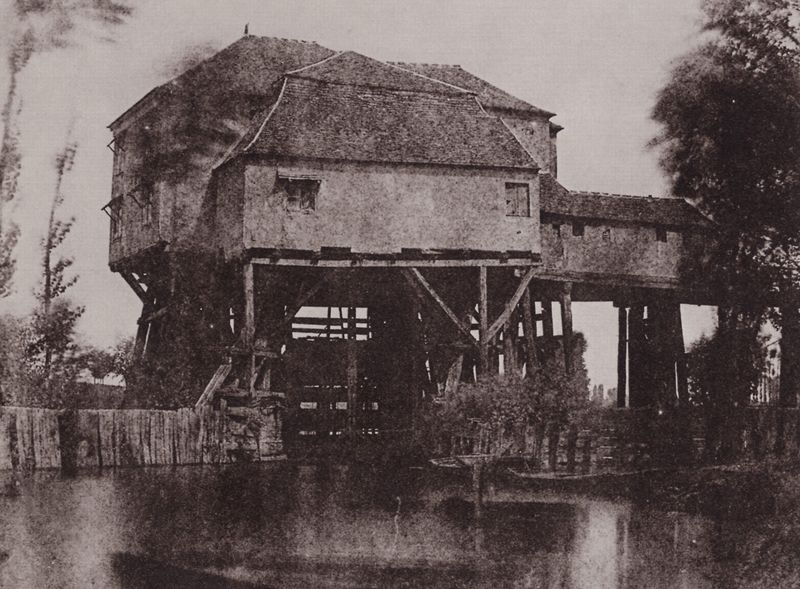
Titel: Mühle in Saint-Quen
Künstler: Hippolyte Bayard
Schlagwörter: baum, blätter, dunkel, feuer, himmel, laub, meer, schatten, wasser, weiß, bäume, fluss, grob, landschaft, see, teich, ufer, braun, fenster, grau, hell, holz, licht, pfeiler, schwarz, dach, gebäude, haus, zaun, alt, architektur, bild, spiegel, ast, bach, mühle, pfähle, schilf, spiegelung, brücke, busch, büsche, hütte, rauch, sträucher, insel, verbindung, blatt, pflanzen, dachziegel, garten, dächer, ziegel, latten, lattenzaun, zäune, sepia, werft, wehr, planken, steg, architecture, columns, stair, white, window, black, dark, gray, grey, old, wall, windows, picture, reflection, balken, bohlen, brown, wooden, bretter, unscharf, pfosten, stege, foto, fotografie, photographie, südsee, eingang, gang, zugang, ruine, gerüst, burg, pfahl, schwarz-weiss, stelzen, photo, wood, verwischt, smoke, cloud, sky, tree, boat, building, house, lake, landscape, nature, sea, shore, water, germany, roof, trees, überschwemmung, forest, grass, light, river, bushes, dwelling, plants, shutters, drawing, black and white, fotographie, ruin, shadow, bird, monochrome, waser, ladder, movement, pflöcke, blockhaus, bridge, fence, bräunlich, behausung, leaves, pflock, walls, fotografir, brick, gate, board, schleuse, ruach, unschärfe, hut, animal, motion, bush, farm, home, mill, pond, shack, timber, cottage, reet, greyscale, chimney, bank, fotografier, land, blurry, structure, brückenhaus, stausee, photograph, photography, big, tall, beams, height, pole, dachflächen, mmühle, stelze, pfahlbau, sticks, logs, high, dock, canal, poles, raised, 20. jahrhundert, stilts, shed, 19th century, wooden house, alt vergilbt, haunted, stelzenhaus, cromatographie, grainy, farmhouse, workshop, blur, weird, uneven, stilits, stilts*, zelda, high contrast, beam, elevated, abandoned, no color, no colour, rive, lack and white, pilons, weathered, thatch, photogrpah, fance, supports, shingles, scaffold, stilt, poto, hihg, wood fence, ramshackle, struts, rriver, manufacture, rooflines, sills, stilt home, river home, raised home, structue, mansard roof, sindow